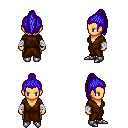
a pixel art fantasy rpg character, female body template, human, tanned skin, brown robe, teal pants, blue long topknot hairstyle, white cloth bandages, metal boots, four views (front, back, left, right), 2x2 character sprite sheet, small pixel art, hard edges, no anti-aliasing